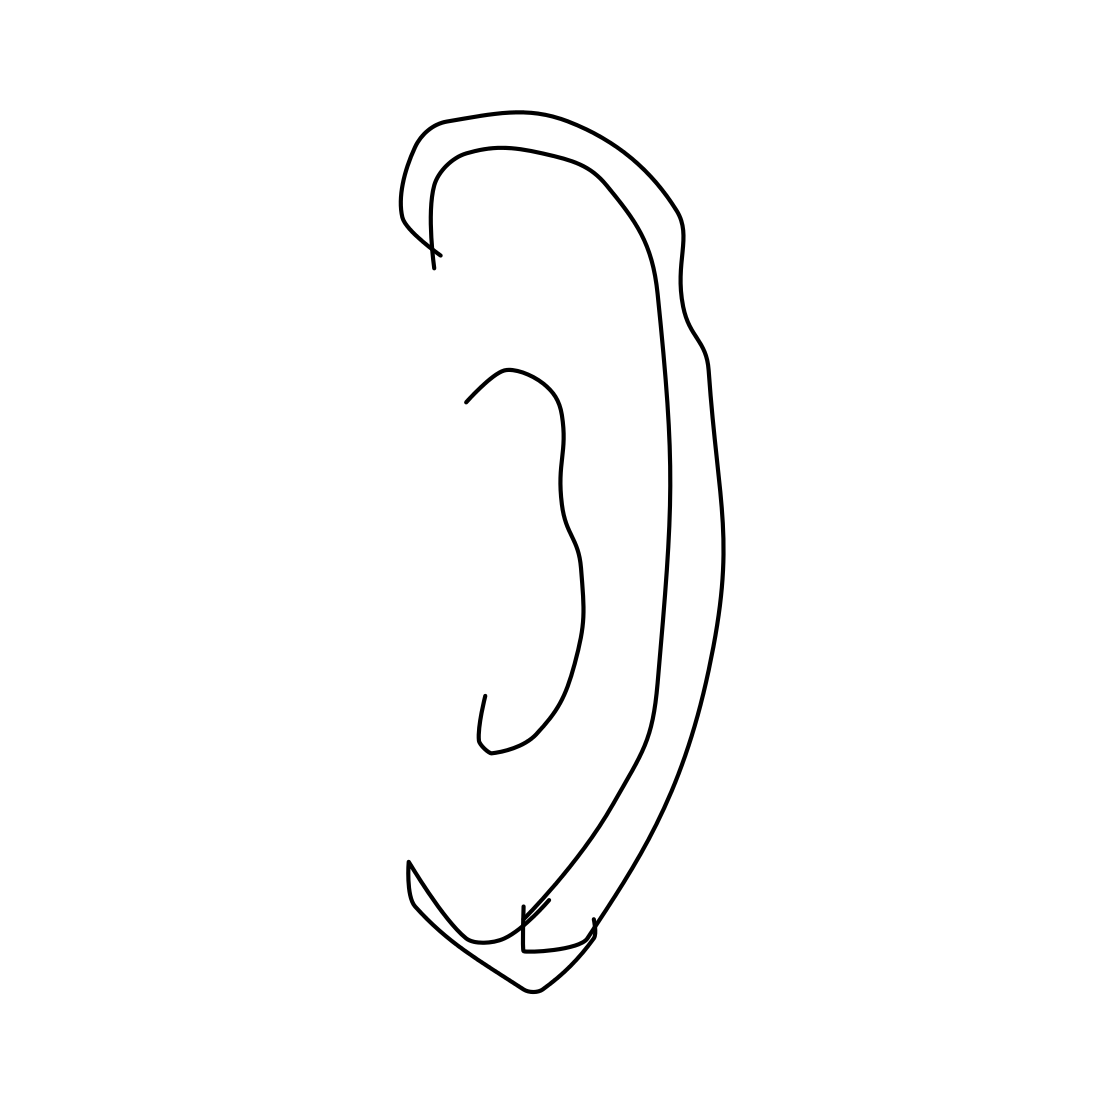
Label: ear